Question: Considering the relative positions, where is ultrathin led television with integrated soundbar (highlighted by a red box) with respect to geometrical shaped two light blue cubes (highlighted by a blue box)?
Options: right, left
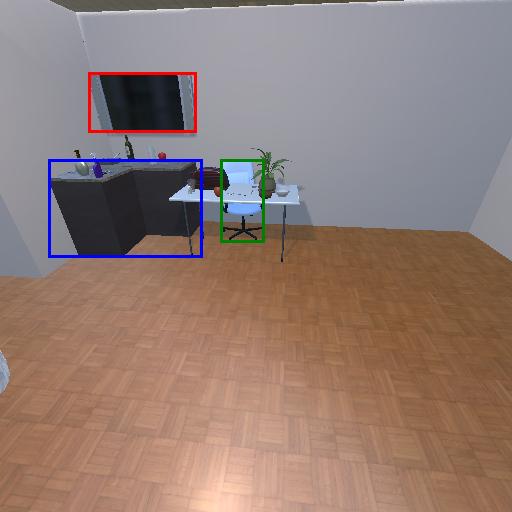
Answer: right